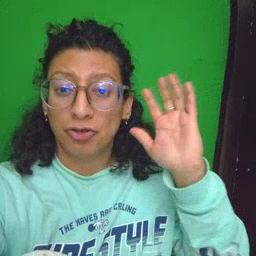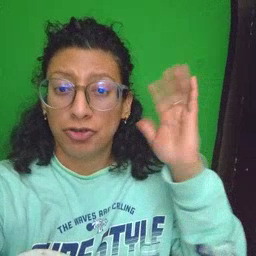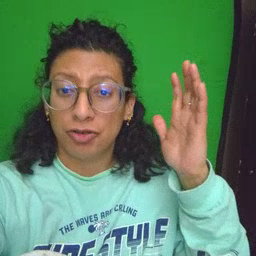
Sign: tree